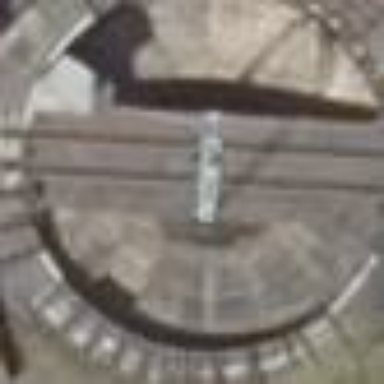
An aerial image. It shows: Railway turntable.